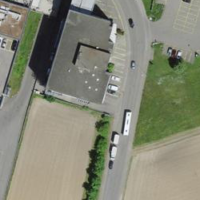
EUNIS habitat code: 24
Species observed at this site:
Cornus sanguinea